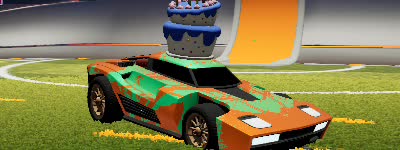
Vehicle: breakout